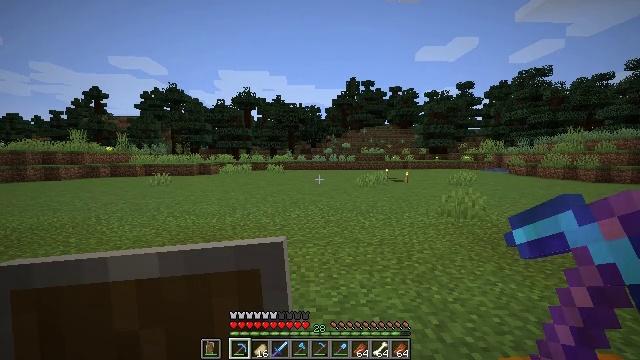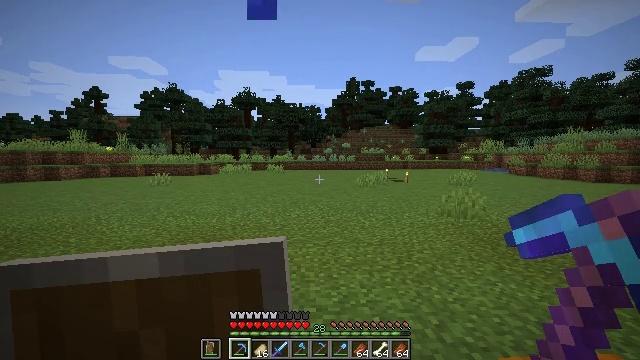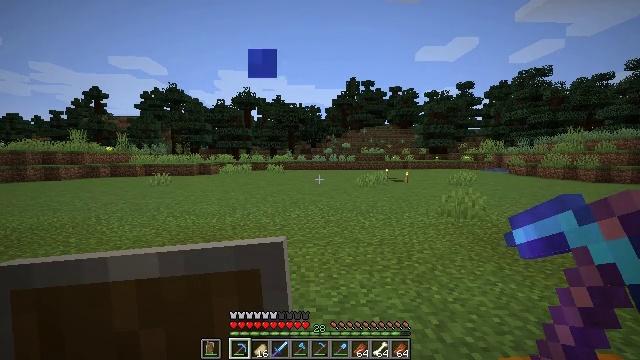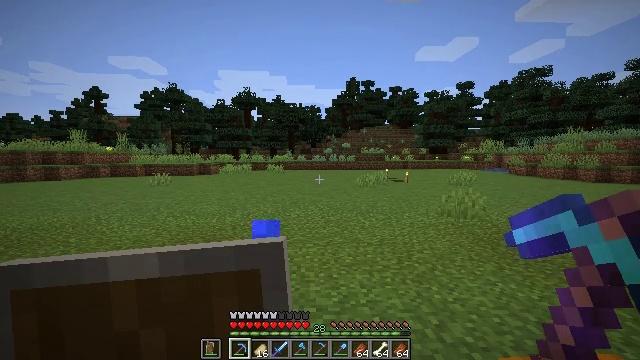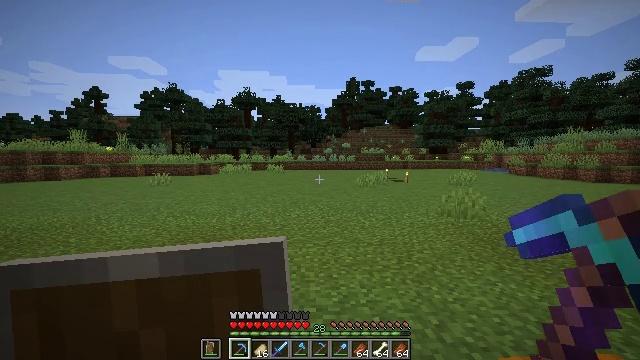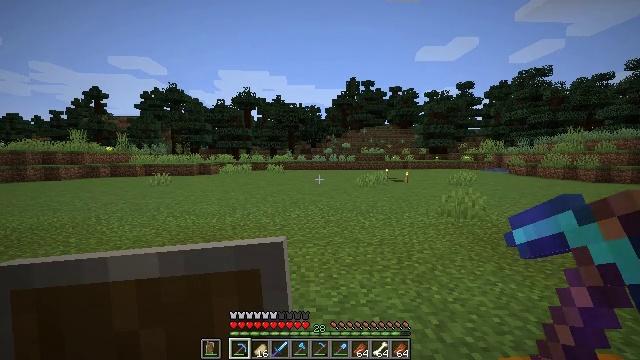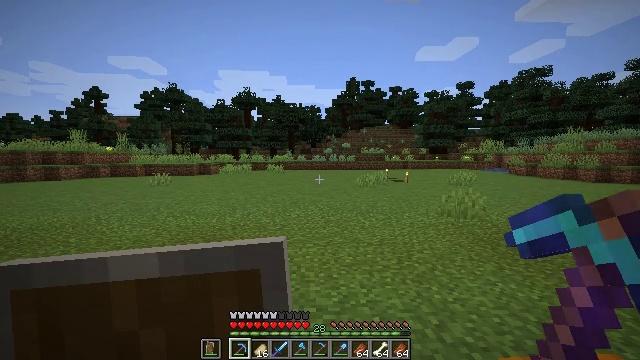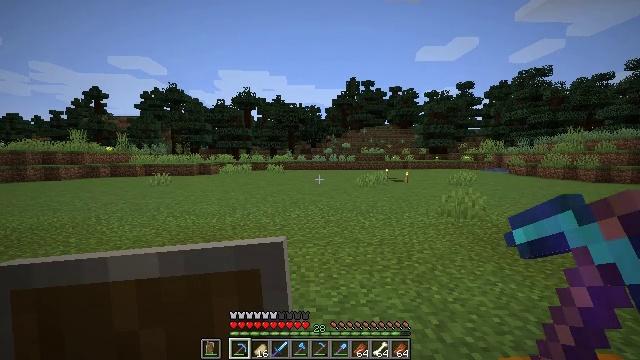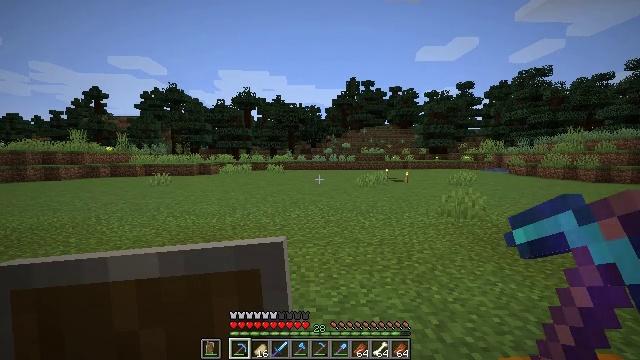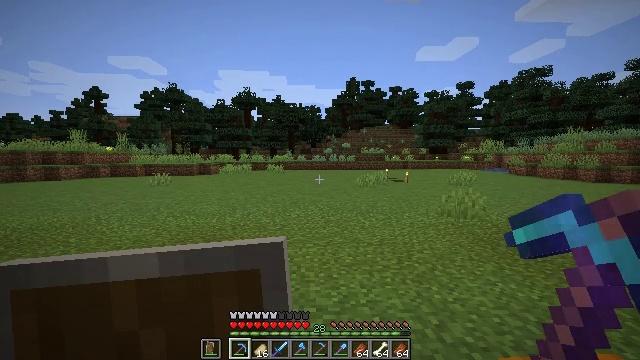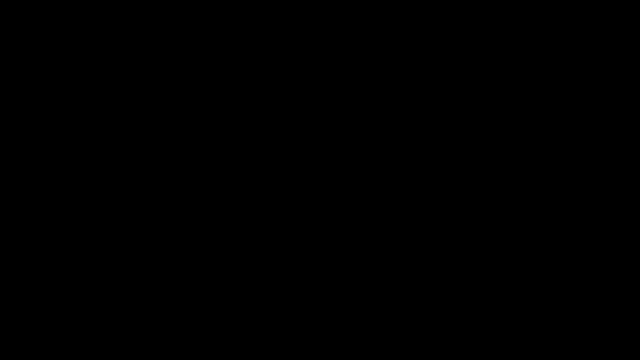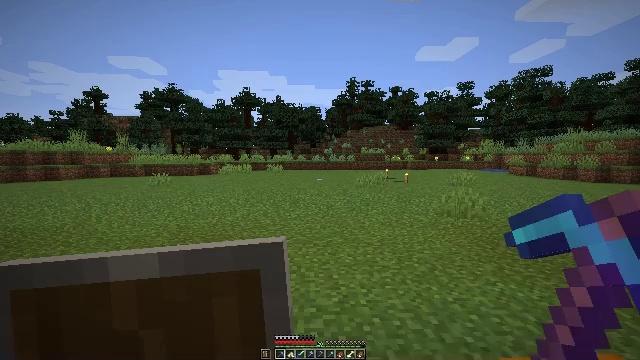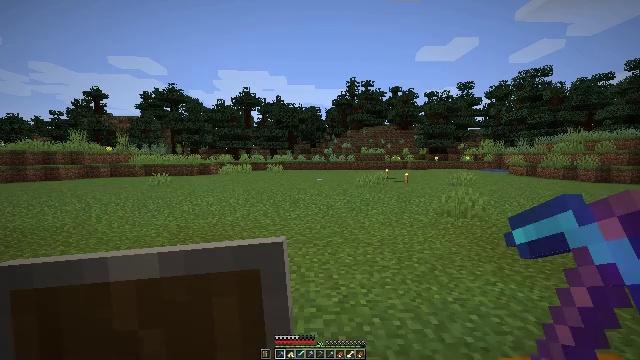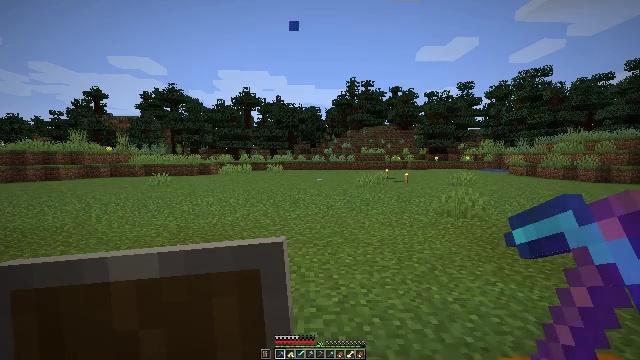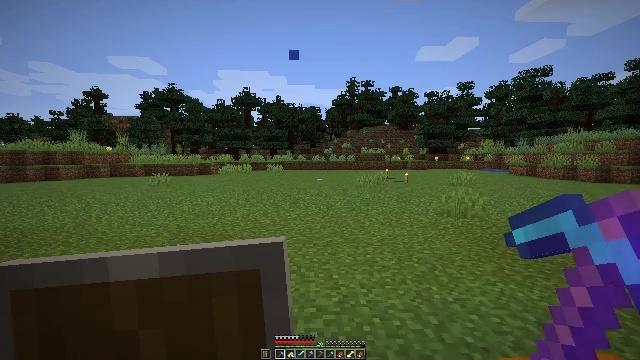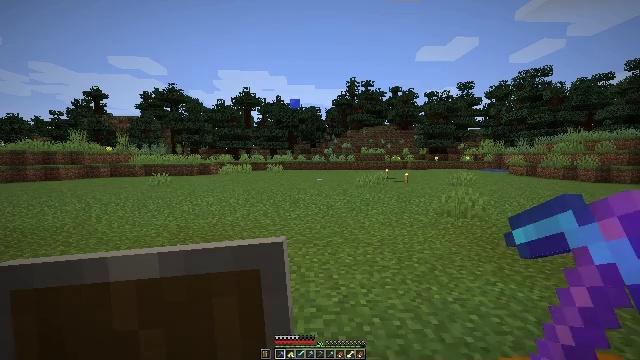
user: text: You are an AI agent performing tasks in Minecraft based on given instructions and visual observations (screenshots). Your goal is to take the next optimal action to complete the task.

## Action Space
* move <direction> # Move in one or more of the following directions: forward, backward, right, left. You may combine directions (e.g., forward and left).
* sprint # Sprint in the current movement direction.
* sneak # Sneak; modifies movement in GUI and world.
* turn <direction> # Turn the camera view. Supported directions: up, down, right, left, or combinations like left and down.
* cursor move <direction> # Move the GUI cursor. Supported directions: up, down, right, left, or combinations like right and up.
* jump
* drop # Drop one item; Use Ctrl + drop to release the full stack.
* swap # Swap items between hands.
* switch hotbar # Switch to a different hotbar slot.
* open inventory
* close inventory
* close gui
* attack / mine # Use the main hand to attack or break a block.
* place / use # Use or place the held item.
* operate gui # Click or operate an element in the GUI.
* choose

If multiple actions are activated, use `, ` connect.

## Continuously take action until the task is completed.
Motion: motion action
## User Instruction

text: Retrieve items from the blue shulker box by mining it.
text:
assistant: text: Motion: no_op
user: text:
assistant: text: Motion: no_op
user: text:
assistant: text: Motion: no_op
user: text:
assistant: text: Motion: no_op
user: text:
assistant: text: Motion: no_op
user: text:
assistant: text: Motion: no_op
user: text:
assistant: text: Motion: no_op
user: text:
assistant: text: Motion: no_op
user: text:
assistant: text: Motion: no_op
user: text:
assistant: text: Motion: no_op
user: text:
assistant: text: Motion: no_op
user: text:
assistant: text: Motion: no_op
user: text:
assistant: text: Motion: no_op
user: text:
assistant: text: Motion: no_op
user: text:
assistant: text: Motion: no_op
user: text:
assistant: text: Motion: turn left
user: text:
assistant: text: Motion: turn left and down
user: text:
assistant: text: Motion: turn left and up
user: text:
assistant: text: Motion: turn left and down
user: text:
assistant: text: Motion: turn right and down
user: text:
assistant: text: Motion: no_op
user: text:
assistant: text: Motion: no_op
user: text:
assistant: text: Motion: no_op
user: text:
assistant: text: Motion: no_op
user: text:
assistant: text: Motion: no_op
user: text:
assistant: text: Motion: no_op
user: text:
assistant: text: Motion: turn left
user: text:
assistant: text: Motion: turn left and up
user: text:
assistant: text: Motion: turn left and up
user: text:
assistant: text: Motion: turn left and up